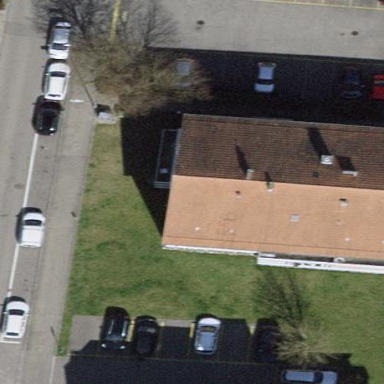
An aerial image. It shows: Building with tile roof.